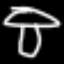
Label: mushroom